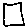
Label: square